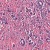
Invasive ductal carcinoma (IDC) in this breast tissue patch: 1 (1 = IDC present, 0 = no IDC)